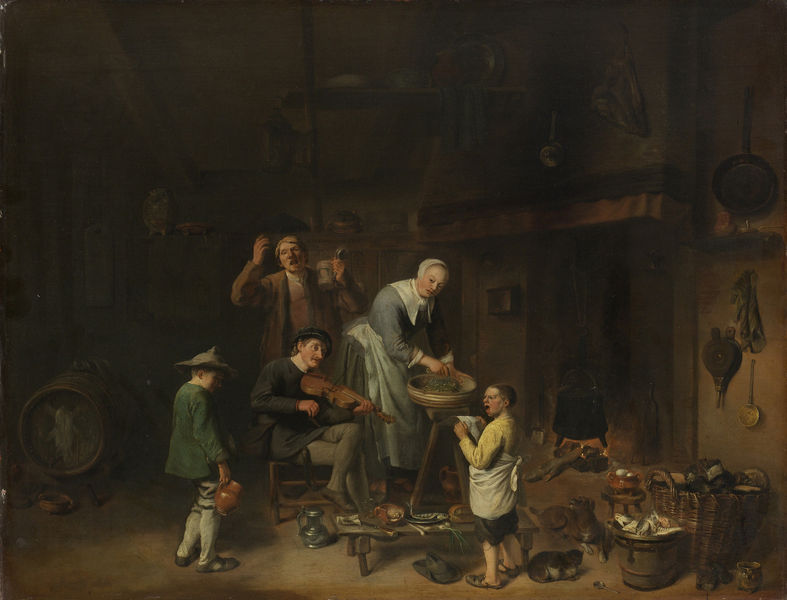
Titel: Zingende boerenfamilie
Künstler: Pieter Jacobsz. Duyfhuysen
Standort: Amsterdam
Institution: Rijksmuseum
Schlagwörter: feuer, gruppe, mann, frau, hut, raum, tisch, zimmer, hund, wand, innenraum, familie, kind, mutter, musik, kamin, krug, schürze, bank, schemel, korb, katze, fass, geige, violine, kelle, kessel, herd, pfanne, blasebalg